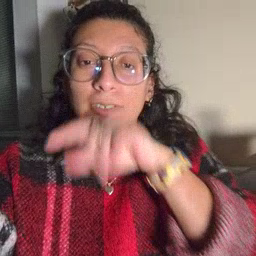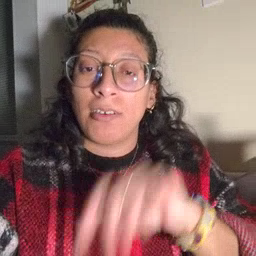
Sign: bird